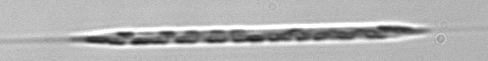
Label: Rhizosolenia